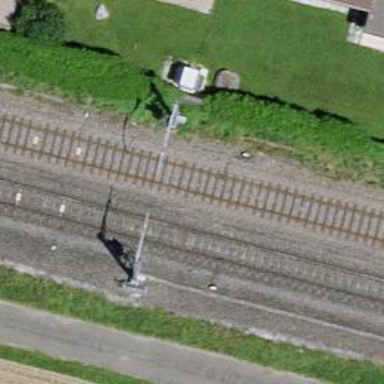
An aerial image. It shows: Railway signal.